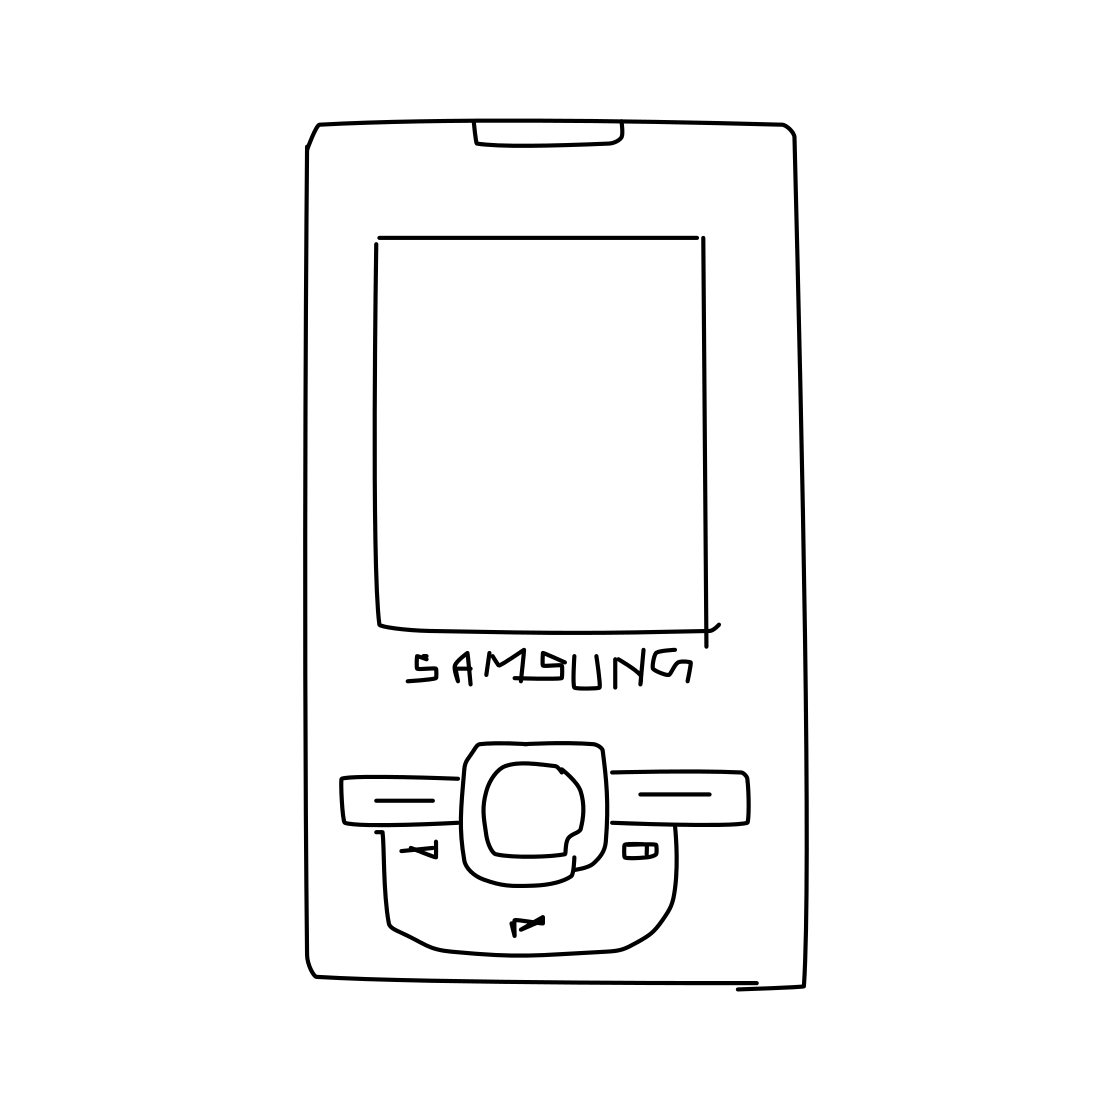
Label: cell phone